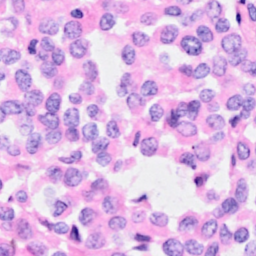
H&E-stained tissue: Breast